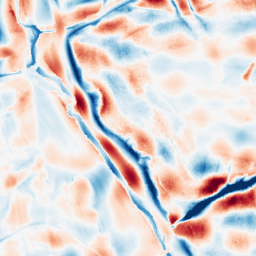
Category: wavelet
Decomposition family: wavelet_dwt
Decomposition parameters: wavelet: db8
level: 5
Upsampling method: regularized
Upsampling parameters: scale: 4
lambda_reg: 0.001
Upsampling scale: 4